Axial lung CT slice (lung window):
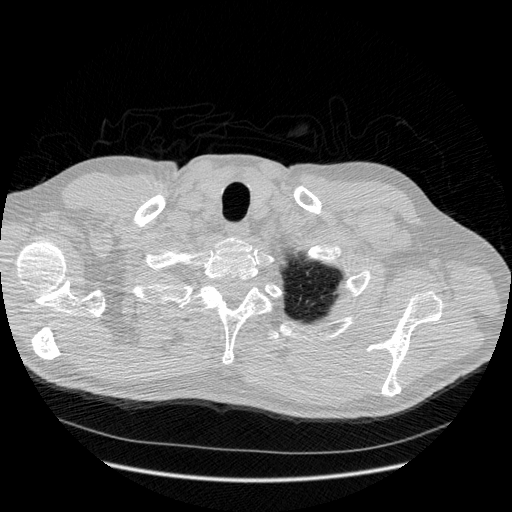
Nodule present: no